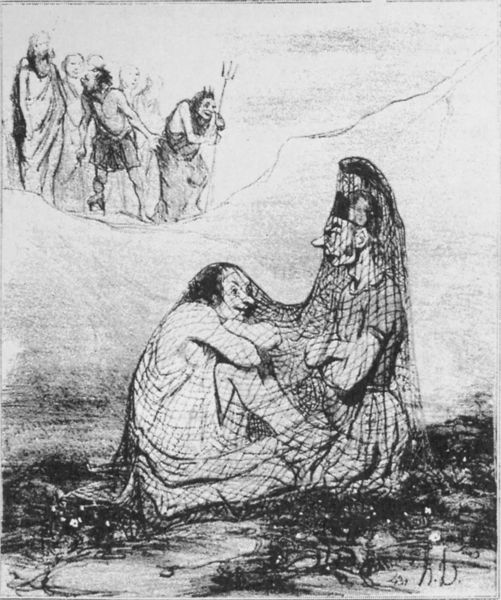
Titel: Mars und Venus
Schlagwörter: berg, mann, menschen, frau, männer, skizze, zeichnung, karikatur, religion, schwarz weiß, gefangen, karrikatur, soldat, helm, entwurf, daumier, römer, fang, netz, neptun, dreizack, poseidon, mistgabel, honore, drawing, hd, rarikatur